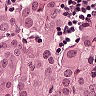
Metastatic tissue present: yes